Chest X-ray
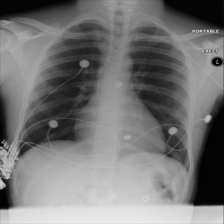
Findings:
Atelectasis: negative
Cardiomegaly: negative
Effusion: negative
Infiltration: negative
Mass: negative
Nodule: negative
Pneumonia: negative
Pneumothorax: negative
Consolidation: negative
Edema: negative
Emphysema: negative
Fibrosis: negative
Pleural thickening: negative
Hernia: negative